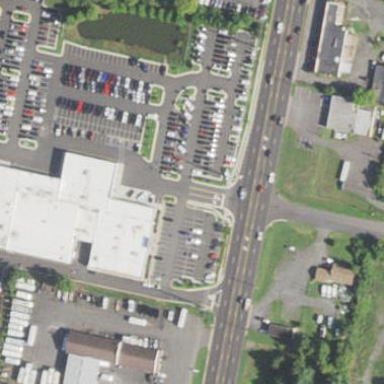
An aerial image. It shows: Building housing car shop.